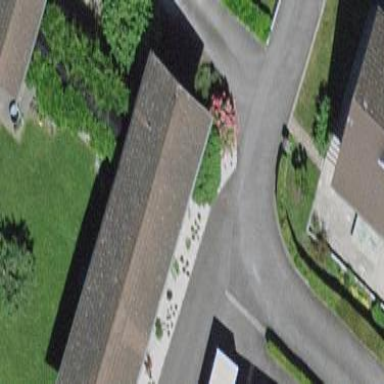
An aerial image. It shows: Gabled building with the roof oriented along its structure.